CT reconstruction: convct
Segmentation target: spine
Patient: M, age 78
ISS stage: Stage 1
Metal implant: no
Axial slice:
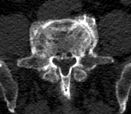
Sagittal slice:
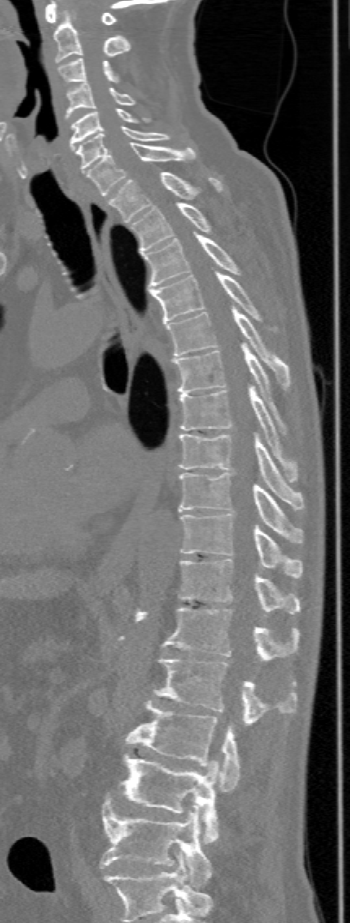